Question: I have arraylist of powerUps and I want to display as a List view and whichever row user selects get that particular power for specific time.
All thing is done except I am not able to display arraylist items on listview in libgdx.
I searched a lot but didnt get any idea.
I want something like this.

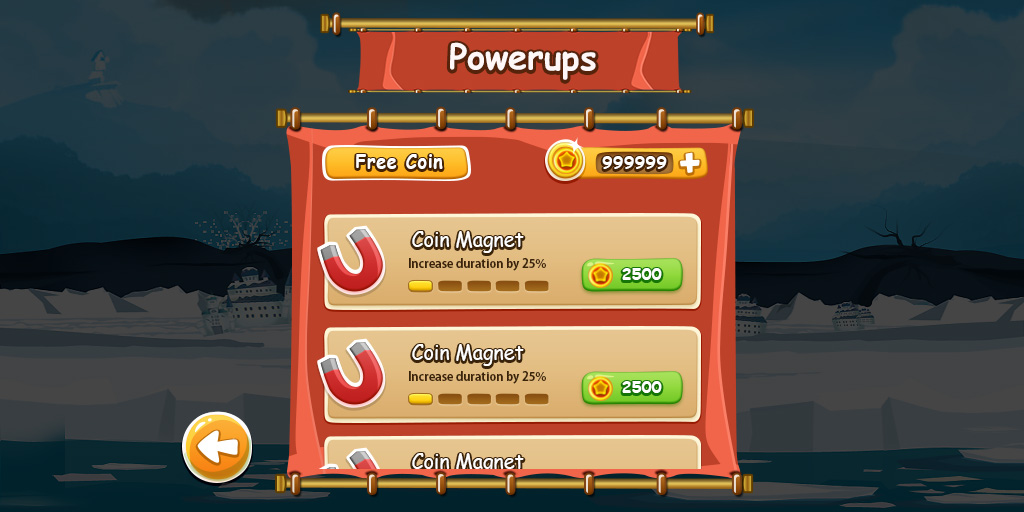
Answer: I came accross with the alternative solution. implements gestureListener provided by Libgdx and used pan method.